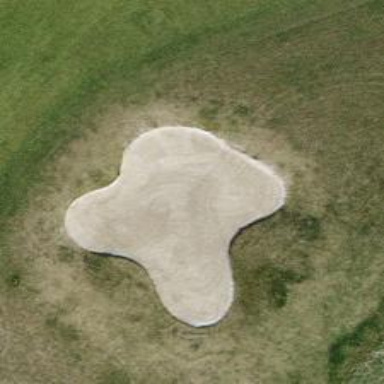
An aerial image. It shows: Sandy area is golf bunker.